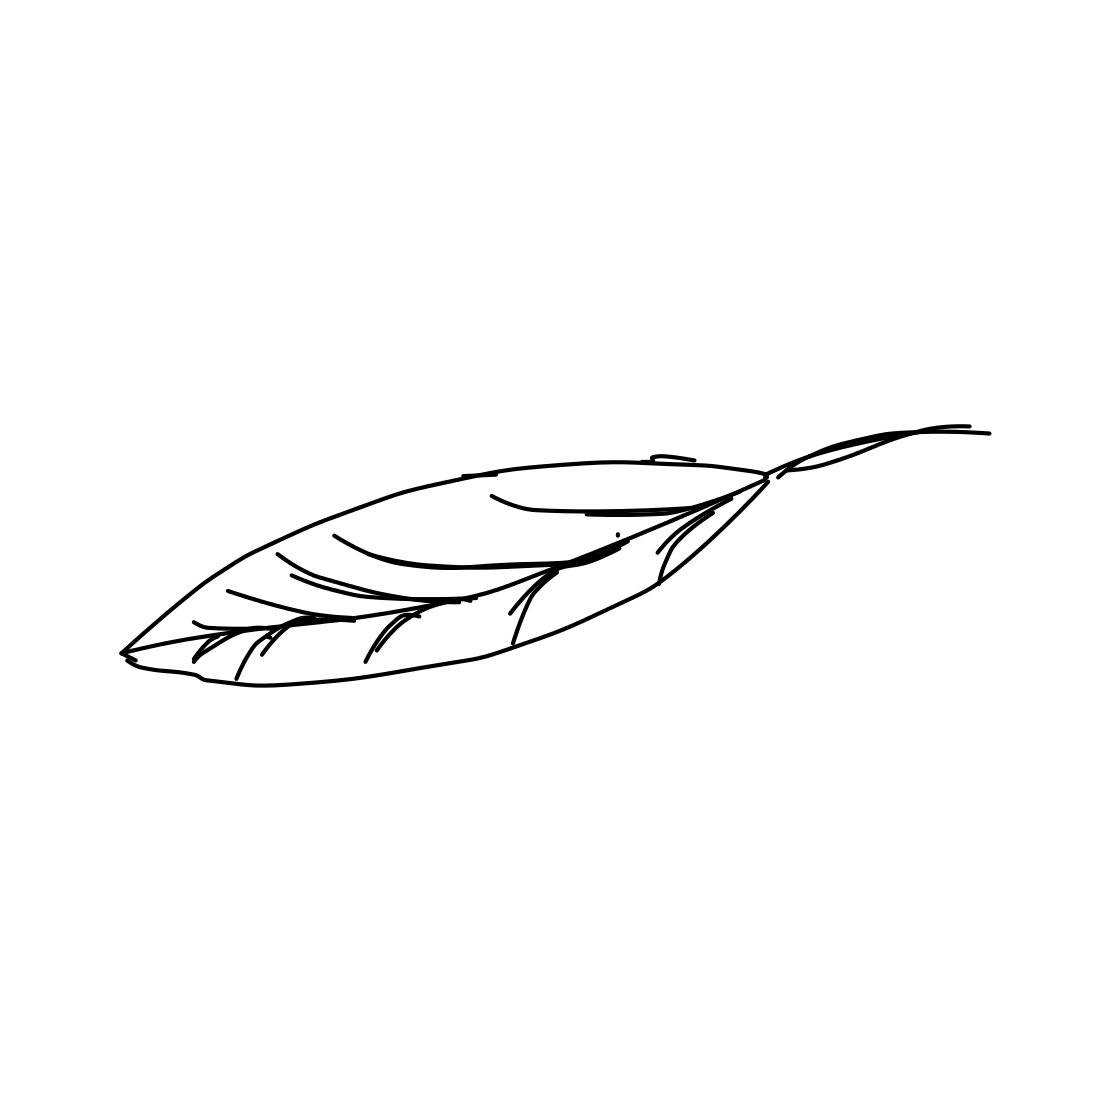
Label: leaf